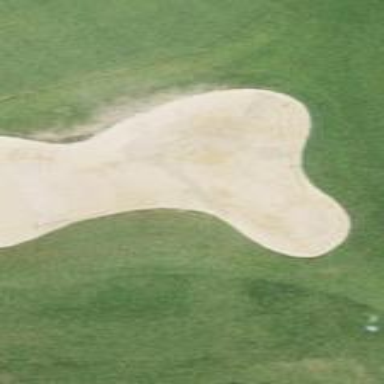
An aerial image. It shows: Golf bunker filled with natural sand.